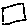
Label: square